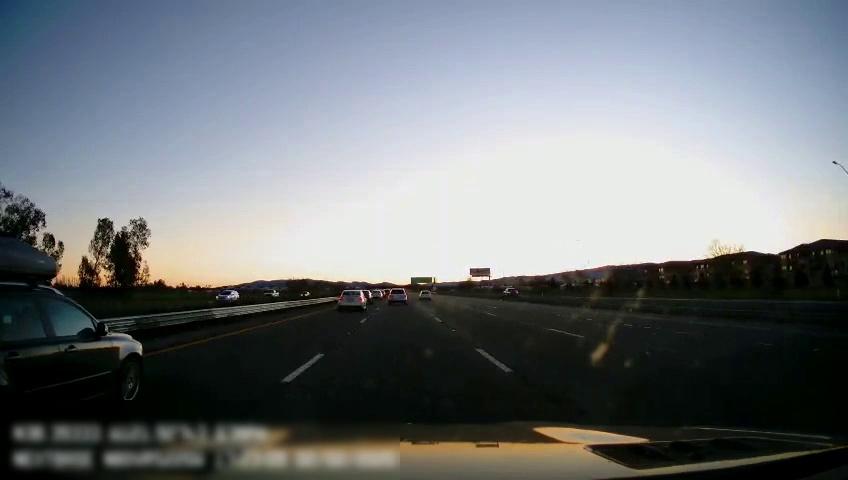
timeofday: Dusk/Dawn/Twilight
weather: Cloudy
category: Drivable Space
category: Vehicles | SUV
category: Vehicles | Truck
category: Vehicles | Car
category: Vehicles | SUV
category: Vehicles | Car
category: Vehicles | SUV
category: Vehicles | Car
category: Vehicles | Car
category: Vehicles | Truck
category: Vehicles | SUV
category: Lanes | Alternate Lane
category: Lanes | Current Lane
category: Lanes | Current Lane
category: Lanes | Alternate Lane
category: Lanes | Alternate Lane
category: Traffic | Signs